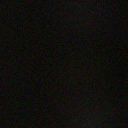
Screen state: off